Field crop: maize
Growth stage: 2
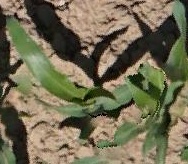
Species: maize